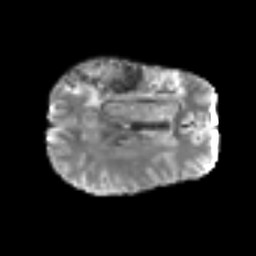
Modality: T2w
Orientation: axial
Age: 54
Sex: male
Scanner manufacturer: siemens
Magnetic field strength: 3 T
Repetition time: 6.1 s
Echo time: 0.101 s